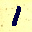
Label: 1